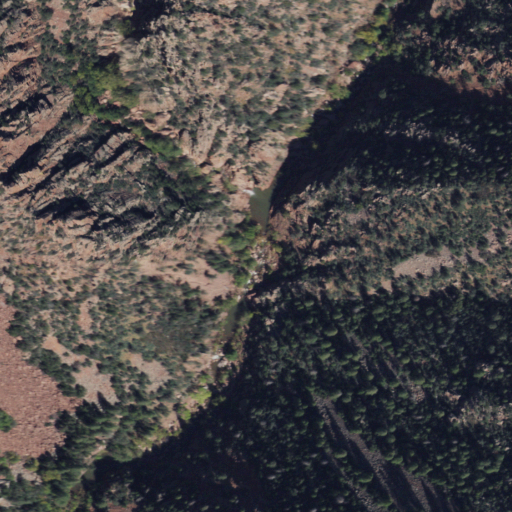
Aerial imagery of valley in Arizona named Thompson Draw containing shrub and evergreen forest